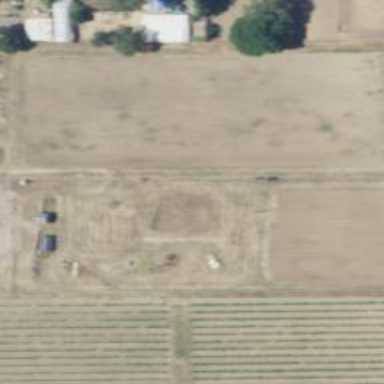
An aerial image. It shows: Farm.